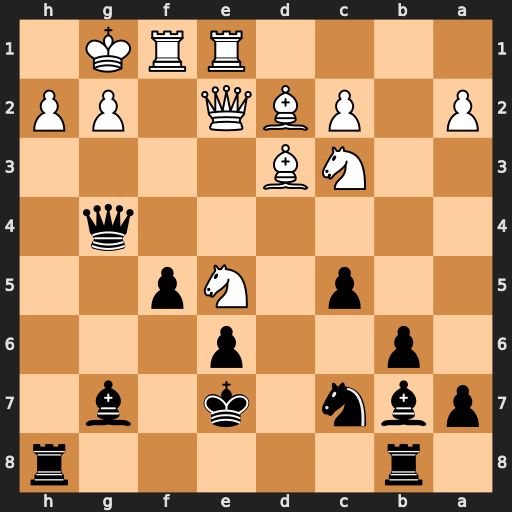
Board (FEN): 1r5r/pbn1k1b1/1p2p3/2p1Np2/6q1/2NB4/P1PBQ1PP/4RRK1
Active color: b
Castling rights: -
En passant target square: -
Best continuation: Bxe5 Qxg4 Bxh2+ Kf2 fxg4